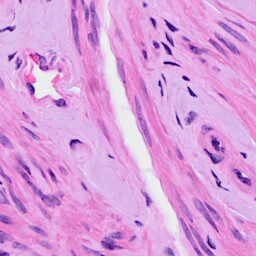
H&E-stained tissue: Ovarian